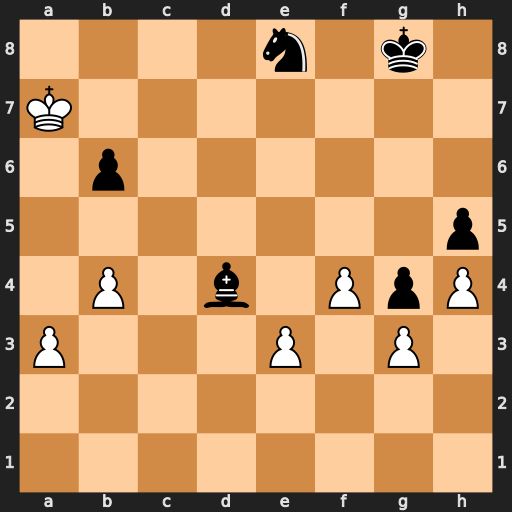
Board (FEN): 4n1k1/K7/1p6/7p/1P1b1PpP/P3P1P1/8/8
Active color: w
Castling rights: -
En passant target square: -
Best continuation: exd4 b5 Kb6 Nd6 Kc7